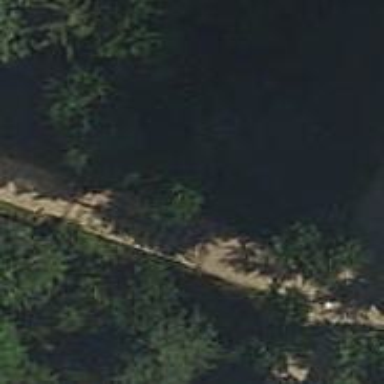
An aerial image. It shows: Road with steps.